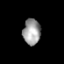
Tissue: prostate
Cell type: T cells
Senescence score: 0.7481
Nuclear area (px): 446
Mean DAPI intensity: 156.661